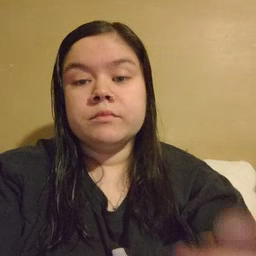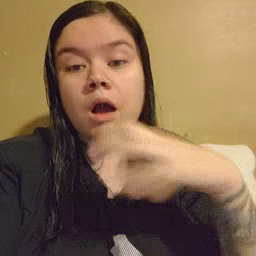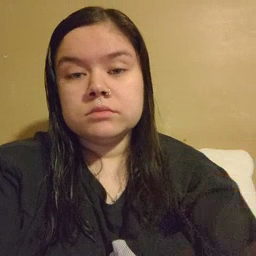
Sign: hot